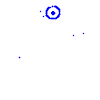
Particle: kaon